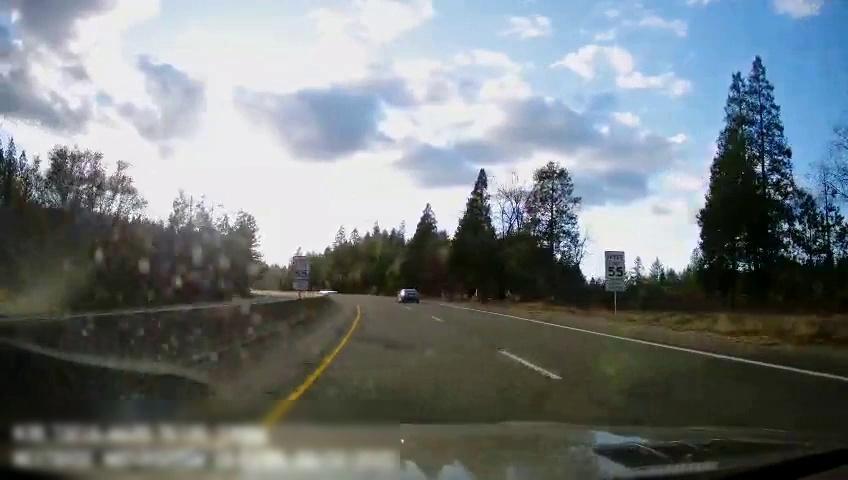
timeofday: Day
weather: Sunny
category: Drivable Space
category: Drivable Space
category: Vehicles | Car
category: Lanes | Alternate Lane
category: Lanes | Current Lane
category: Lanes | Alternate Lane
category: Traffic | Signs
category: Traffic | Signs
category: Traffic | Signs
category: Traffic | Signs